Question: Iam creating checkboxes through a loop (see picture).
'''
<%for(String s : mSeriesIDs_cfg) { %>
<aui:input type="checkbox" name="checkboxGroup" label="<%=s%>" value="<%=GetterUtil.getString(portletPreferences.getValue(s, defaultSerieConfig))%>" />
<%} %>
'''

The checkboxes itself are working correctly, but if I click on a label(name) of a checkbox, the first checkbox gets activated/deactivated (in the picture, if I click on the name 'Messreihe4', the first checkbox change to unchecked).
How can I stop the functionality of this?
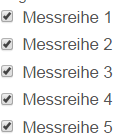
Answer: follow these:
(1) Create the checkbox with label.
(2) Add text to right of checkbox (in textbox or otherwise)
(3) Now align them next to each other
(4) This should now remove that functionality.
---
(Note this is a <URL>
so;
'''
<input type="checkbox" /><a>Label 1</a>
^ ^
| |
checkbox with no label |
|
single label placed next to checkbox
'''